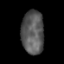
Tissue: lung
Cell type: Epithelial cells
Senescence score: 0.143
Nuclear area (px): 957
Mean DAPI intensity: 88.312